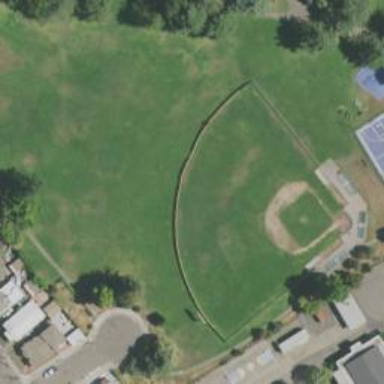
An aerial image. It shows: Softball pitch for leisure and sport activities.